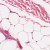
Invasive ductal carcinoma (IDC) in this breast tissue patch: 0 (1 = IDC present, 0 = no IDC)